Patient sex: F
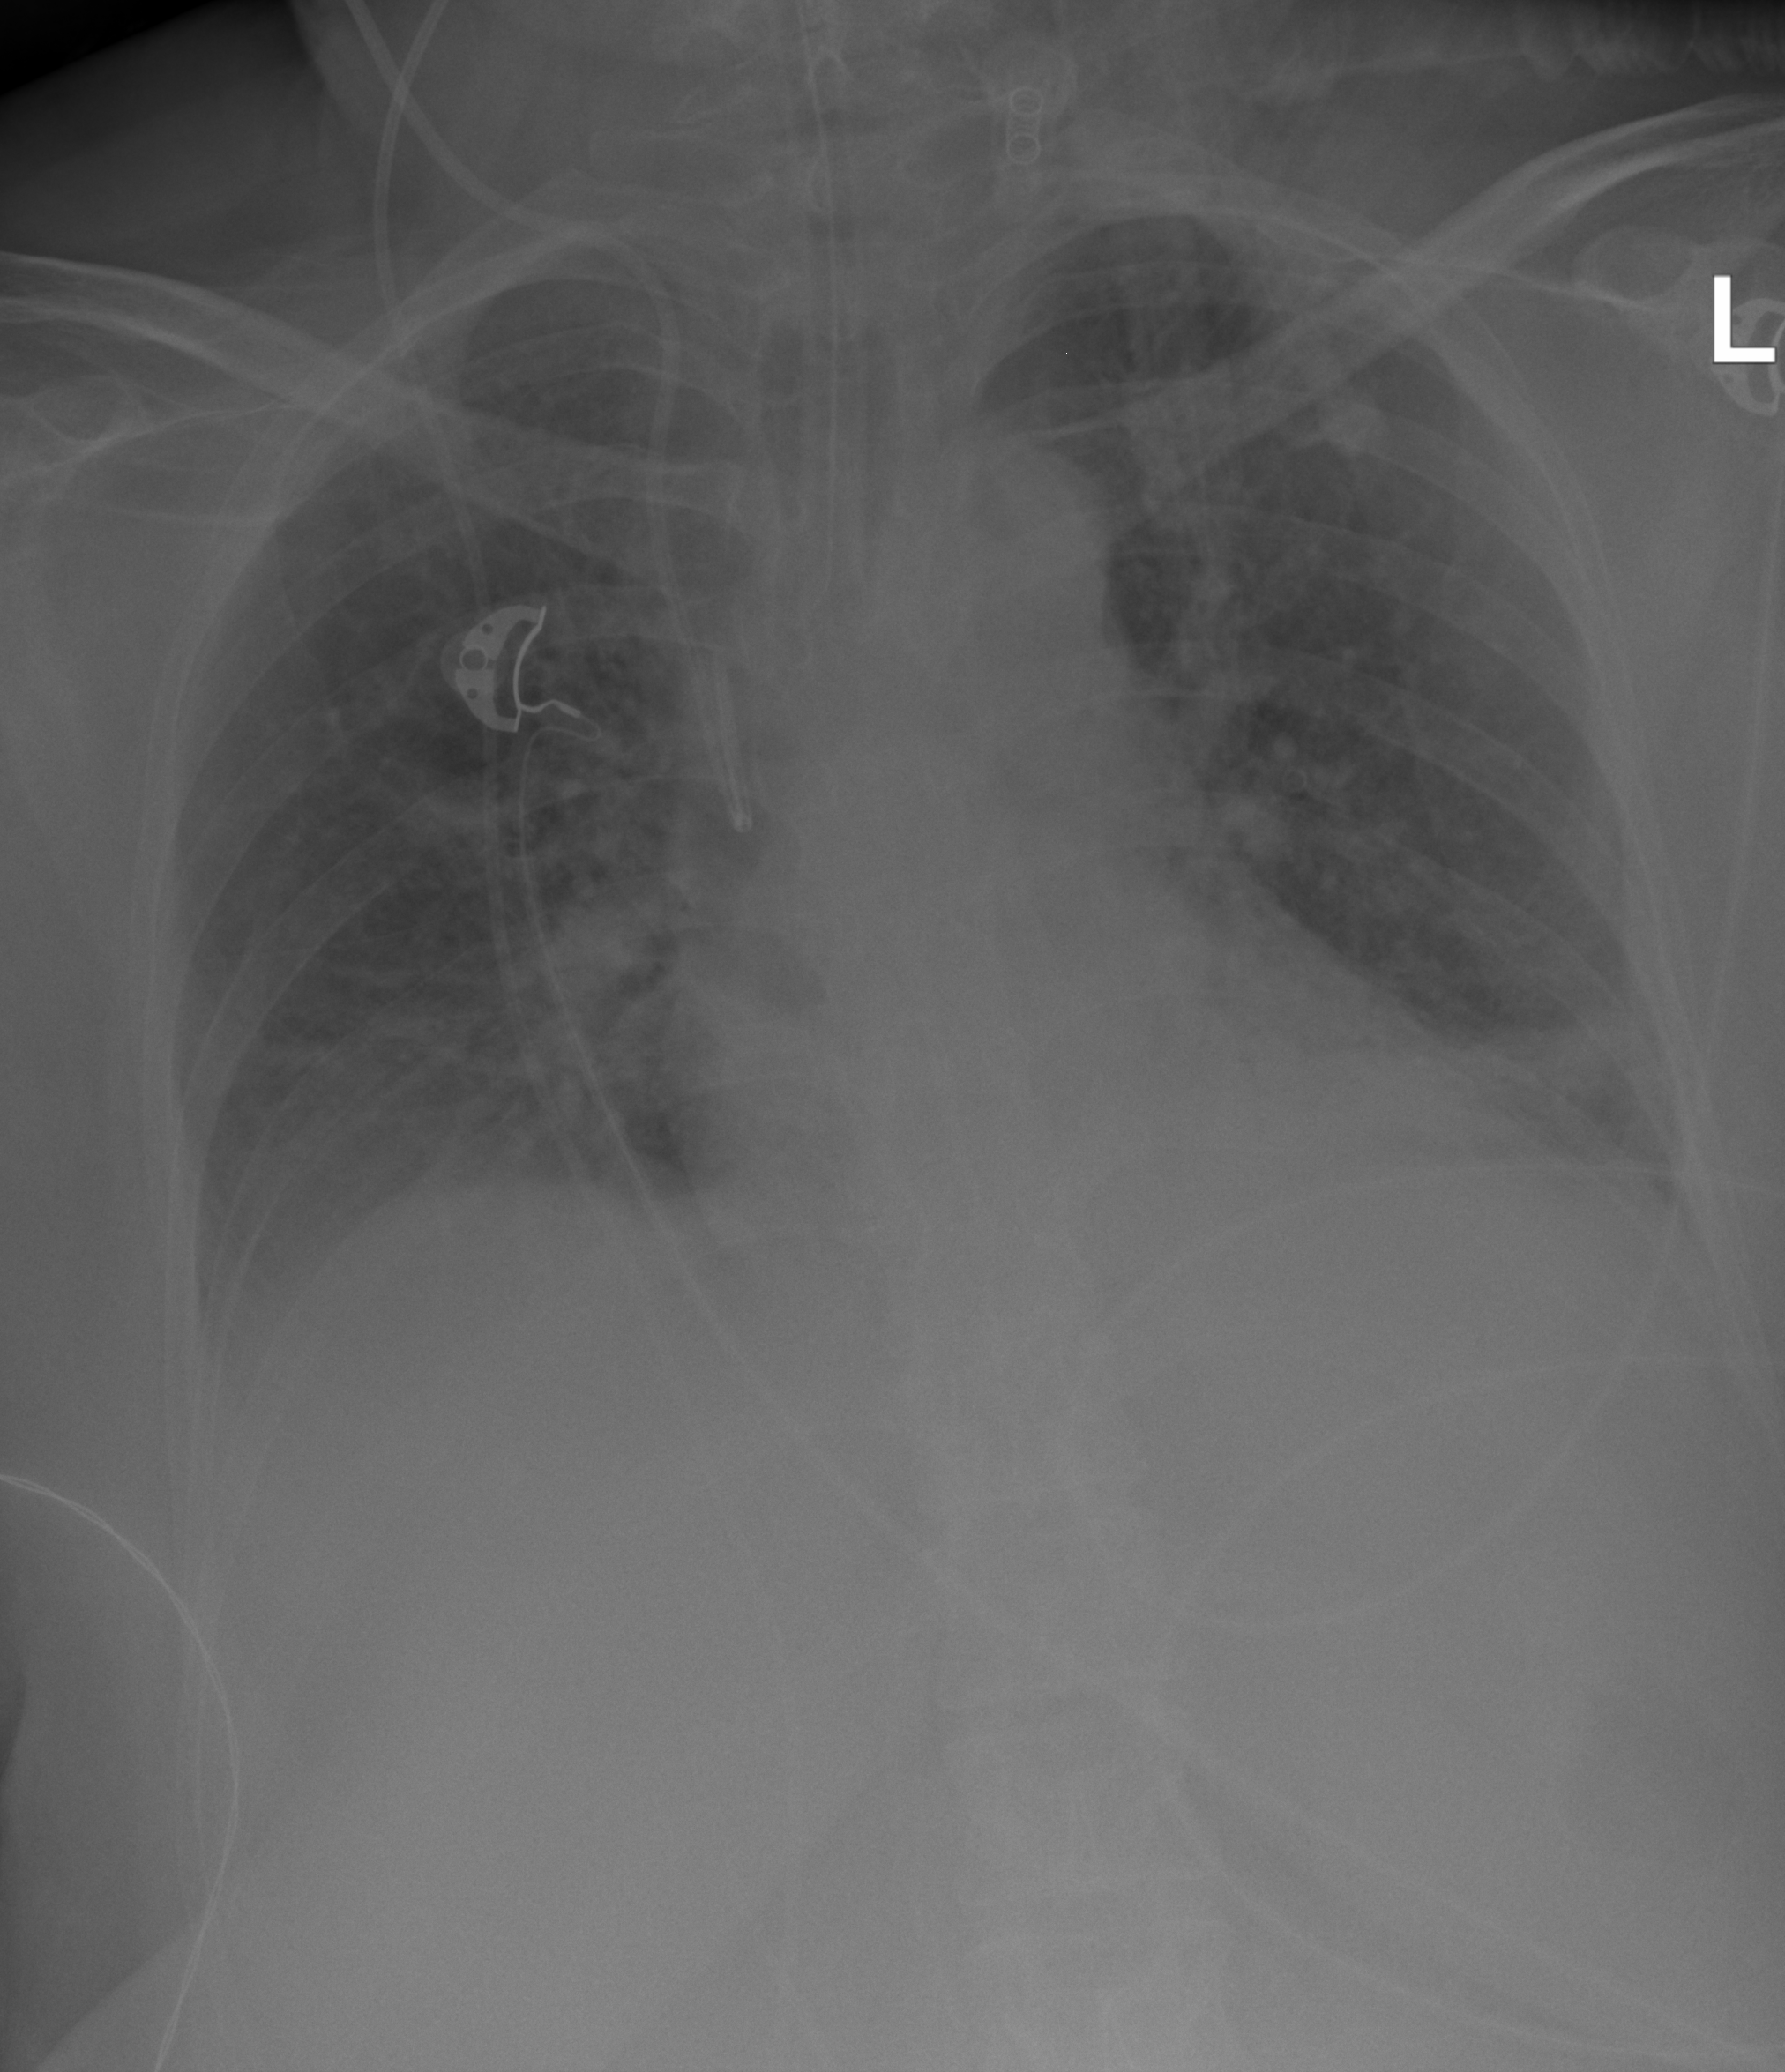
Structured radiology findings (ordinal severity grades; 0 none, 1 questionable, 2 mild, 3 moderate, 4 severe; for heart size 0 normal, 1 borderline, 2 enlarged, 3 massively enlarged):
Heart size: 0
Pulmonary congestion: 2
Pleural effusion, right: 2
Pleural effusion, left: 1
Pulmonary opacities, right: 3
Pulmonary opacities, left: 2
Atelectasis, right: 2
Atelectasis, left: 2